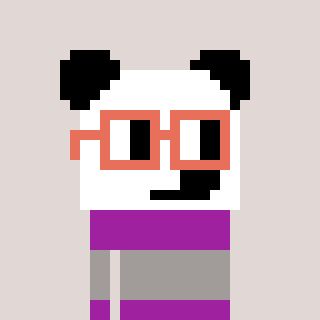
a pixel art character with square orange glasses, a panda-shaped head and a magenta-colored body on a warm background